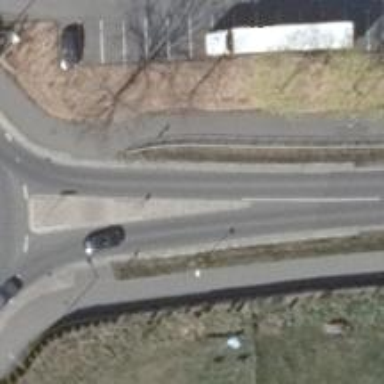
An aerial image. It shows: Road with "give way" sign.